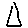
Label: triangle